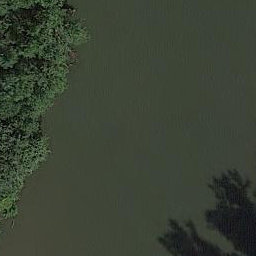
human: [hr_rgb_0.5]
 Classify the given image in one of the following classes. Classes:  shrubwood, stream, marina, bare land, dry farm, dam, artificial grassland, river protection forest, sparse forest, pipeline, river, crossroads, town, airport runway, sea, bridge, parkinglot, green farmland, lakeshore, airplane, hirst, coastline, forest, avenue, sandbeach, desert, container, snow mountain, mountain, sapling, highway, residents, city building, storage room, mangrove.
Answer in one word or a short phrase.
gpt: river protection forest